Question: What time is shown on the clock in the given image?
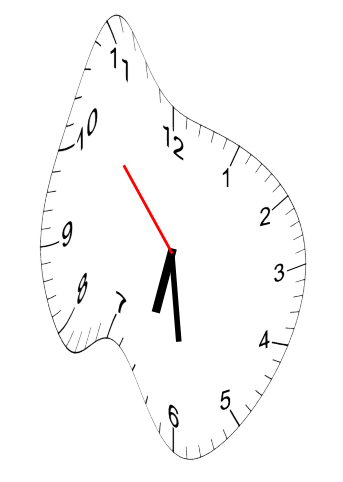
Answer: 06:28:53